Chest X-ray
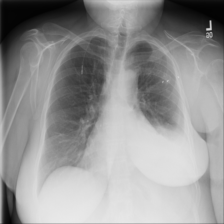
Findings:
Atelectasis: negative
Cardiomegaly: negative
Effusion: positive
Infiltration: negative
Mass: negative
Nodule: negative
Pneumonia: negative
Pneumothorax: negative
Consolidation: negative
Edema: negative
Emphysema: negative
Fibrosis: negative
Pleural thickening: negative
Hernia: negative